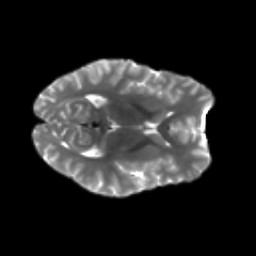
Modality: T2w
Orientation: axial
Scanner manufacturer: siemens
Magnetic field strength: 3 T
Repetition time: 4.16 s
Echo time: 0.0806 s